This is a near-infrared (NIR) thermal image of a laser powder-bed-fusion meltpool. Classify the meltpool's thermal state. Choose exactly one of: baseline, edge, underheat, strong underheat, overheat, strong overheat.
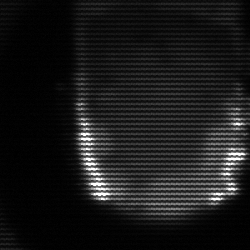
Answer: baseline